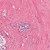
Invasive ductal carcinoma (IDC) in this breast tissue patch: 1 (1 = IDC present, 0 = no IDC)